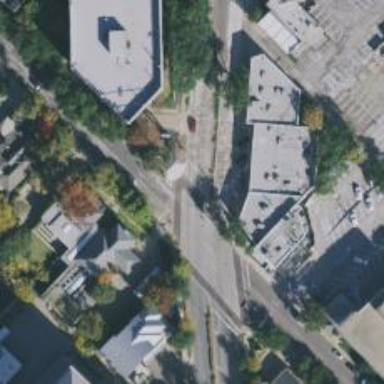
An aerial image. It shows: Secondary road with separate sidewalk.